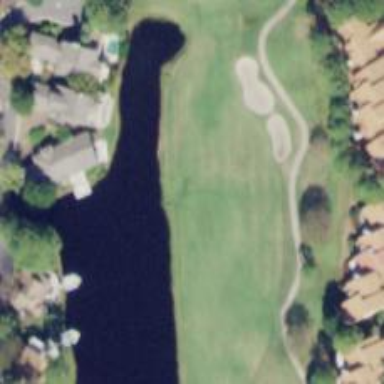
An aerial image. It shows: Golf hole.